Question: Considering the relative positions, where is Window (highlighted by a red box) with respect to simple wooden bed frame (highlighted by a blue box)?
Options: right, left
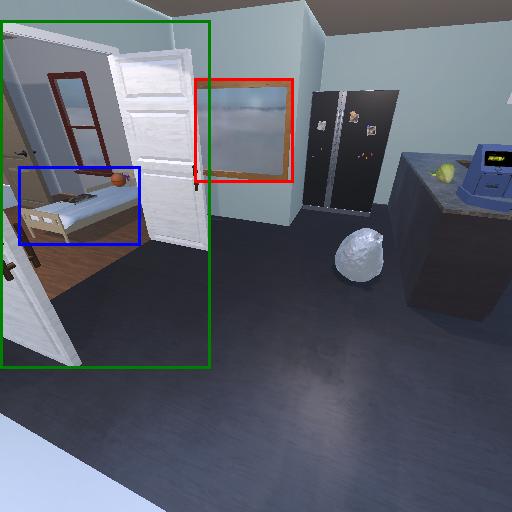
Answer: right